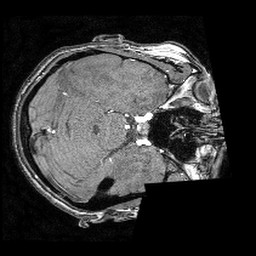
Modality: angio
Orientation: axial
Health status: ill
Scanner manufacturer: philips
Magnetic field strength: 3 T
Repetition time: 0.01824 s
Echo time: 0.003392 s